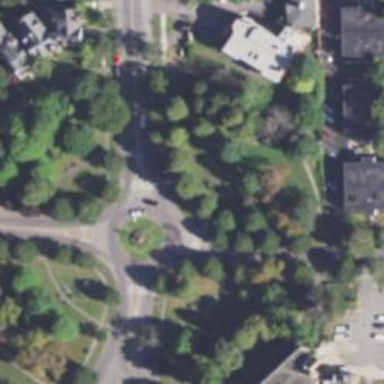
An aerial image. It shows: Roundabout at tertiary road junction.